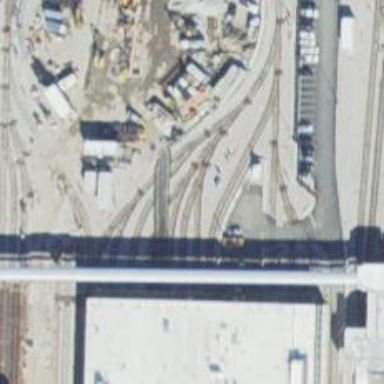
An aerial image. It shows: Electrified rail passing through service yard.